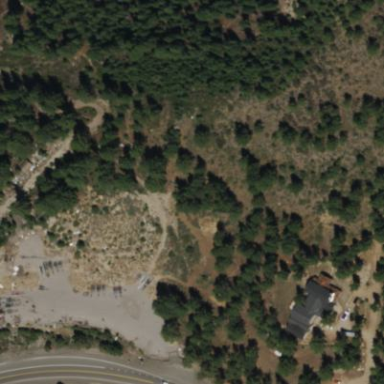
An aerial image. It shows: Evergreen needle-leaved woodland.